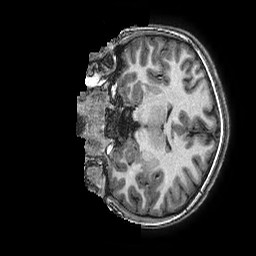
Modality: T1w
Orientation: coronal
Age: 14
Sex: female
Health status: ill
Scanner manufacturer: ge
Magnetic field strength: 3 T
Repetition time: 0.0077 s
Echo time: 0.003436 s